Field crop: maize
Growth stage: 2
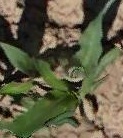
Species: maize